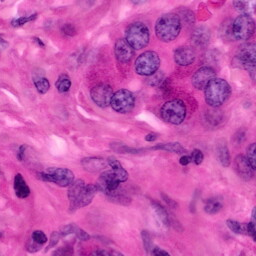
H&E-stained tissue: Pancreatic